Question: In AndroidTV's homepage, when user selects a recommendation video, the item will expand itself and shows more information than the other unselect items.
Screenshot is here:

In my TV application, I extends the 'VerticalGridFragment' as the 'GridFragment' to show TV shows. And also extends the 'Presenter' to set the item layout. However, when item is selected, the item only scale bigger, but not show more information just like homepage's recommendation.
How can I get this effect in my TV application's Presenter?
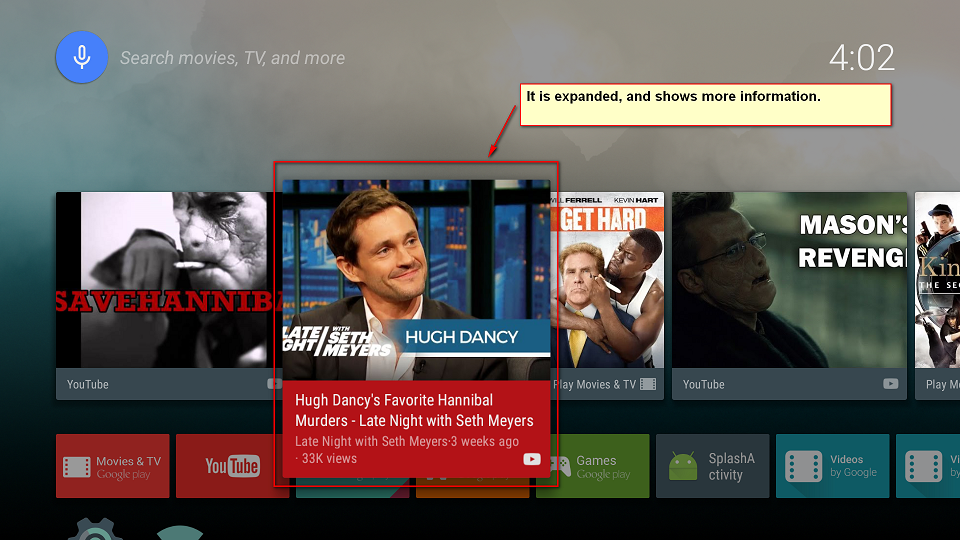
Answer: Maybe I found the solution: In 'Presenter' , we will create a 'ViewHolder' to show, maybe like this:
'''
public class GridItemPresenter extends Presenter {
......
public GridItemPresenter(Fragment fragment) {
this.mainFragment = fragment;
}
@Override
public ViewHolder onCreateViewHolder(ViewGroup parent) {
// Here is the view we want to show.
final RichCardView cardView = new RichCardView(parent.getContext());
// We should change something when the view is focused: show more information.
cardView.setOnFocusChangeListener(new View.OnFocusChangeListener() {
@Override
public void onFocusChange(View view, final boolean isFocused) {
updateCardBackgroundColor(cardView, isFocused);
cardView.setSelected(isFocused);
}
});
cardView.setFocusable(true);
cardView.setFocusableInTouchMode(true);
......
return new ViewHolder(cardView);
}
private static void updateCardBackgroundColor(RichCardView view, boolean selected) {
......
}
@Override
public void onBindViewHolder(ViewHolder viewHolder, Object item) {
RichCardView cardView = (RichCardView) viewHolder.view;
......
}
@Override
public void onUnbindViewHolder(ViewHolder viewHolder) {
RichCardView cardView = (RichCardView) viewHolder.view;
......
}
}
'''
'ViewHolder' is a container which holds the showing view, in upon code , view is 'RichCardView'. Here are some of the 'RichCardView' codes:
'''
public class RichCardView extends RelativeLayout {
public RichCardView(Context context) {
this(context, null);
}
public RichCardView(Context context, AttributeSet attrs) {
this(context, attrs, android.support.v17.leanback.R.attr.imageCardViewStyle);
}
public RichCardView(Context context, AttributeSet attrs, int defStyle) {
super(context, attrs, defStyle);
LayoutInflater inflater = LayoutInflater.from(context);
View v = inflater.inflate(R.layout.lb_rich_card_view, this);
......
}
@Override
public void setSelected(boolean selected) {
super.setSelected(selected);
if (selected) {
// when be selected, set some views Visible to show more information.
mContentView.setVisibility(View.VISIBLE);
mEpisodeView.setVisibility(View.VISIBLE);
} else {
// when not be selected, hide those views.
mContentView.setVisibility(View.GONE);
mEpisodeView.setVisibility(View.GONE);
}
}
}
'''
When the view is selected , we show more views to show more information. Otherwise, we hide some views to hide some information.
And yes, 'RichCardView' is simply extends 'RelativeLayout'. You can also extend any 'ViewGroup' you want. If you want to change lively, just add some animations when change view's visibility.